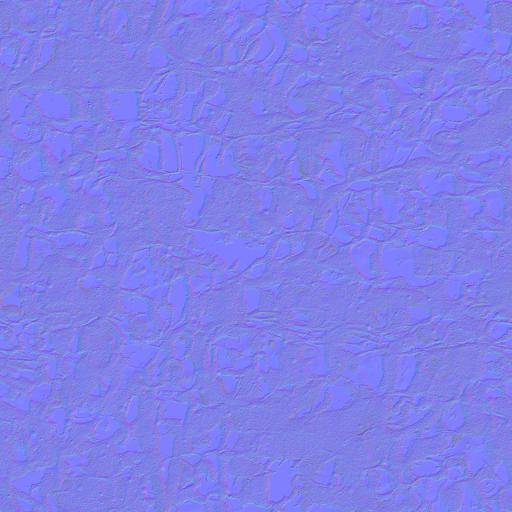
foam ocean sea soap